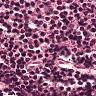
Metastatic tissue present: no